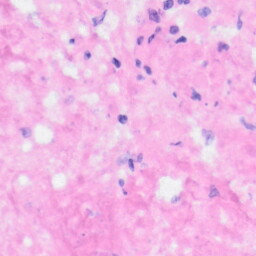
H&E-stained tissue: Kidney